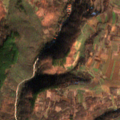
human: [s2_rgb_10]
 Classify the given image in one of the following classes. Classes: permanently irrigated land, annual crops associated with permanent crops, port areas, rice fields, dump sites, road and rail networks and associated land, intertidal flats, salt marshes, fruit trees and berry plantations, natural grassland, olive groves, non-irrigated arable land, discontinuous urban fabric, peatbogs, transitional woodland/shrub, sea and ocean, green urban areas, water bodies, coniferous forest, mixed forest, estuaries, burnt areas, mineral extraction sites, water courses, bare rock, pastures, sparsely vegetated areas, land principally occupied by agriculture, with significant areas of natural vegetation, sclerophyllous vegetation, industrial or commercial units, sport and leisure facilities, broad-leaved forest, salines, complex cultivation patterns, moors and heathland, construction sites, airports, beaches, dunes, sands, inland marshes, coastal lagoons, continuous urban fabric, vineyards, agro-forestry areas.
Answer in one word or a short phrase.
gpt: non-irrigated arable land, complex cultivation patterns, land principally occupied by agriculture, with significant areas of natural vegetation, broad-leaved forest